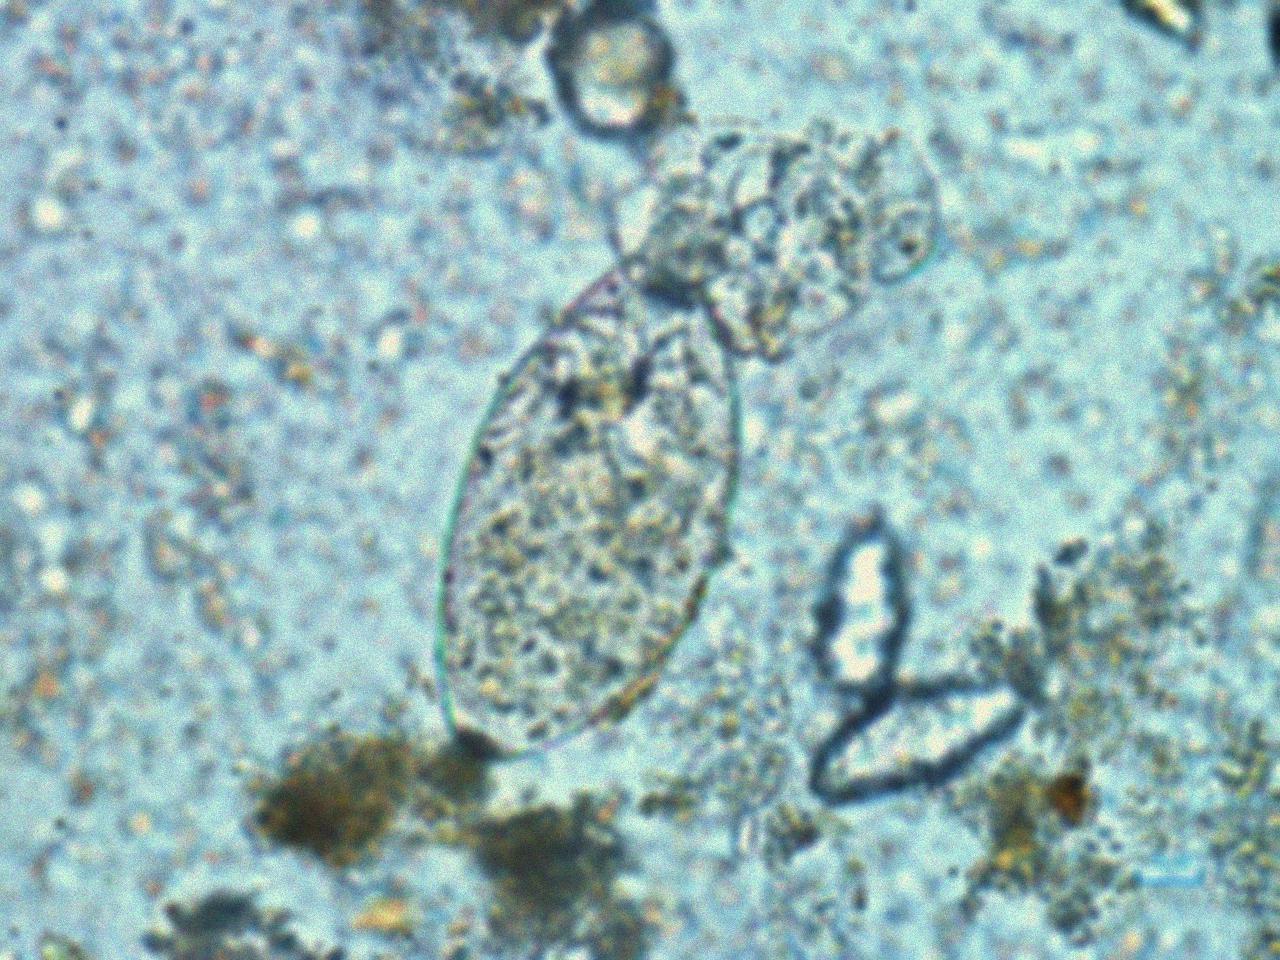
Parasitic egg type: Fasciolopsis buski